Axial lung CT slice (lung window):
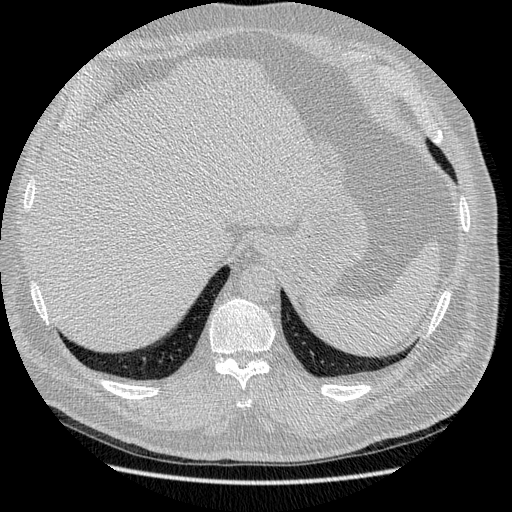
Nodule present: no